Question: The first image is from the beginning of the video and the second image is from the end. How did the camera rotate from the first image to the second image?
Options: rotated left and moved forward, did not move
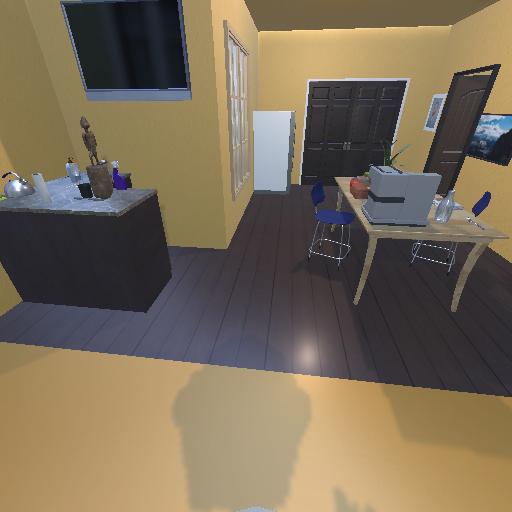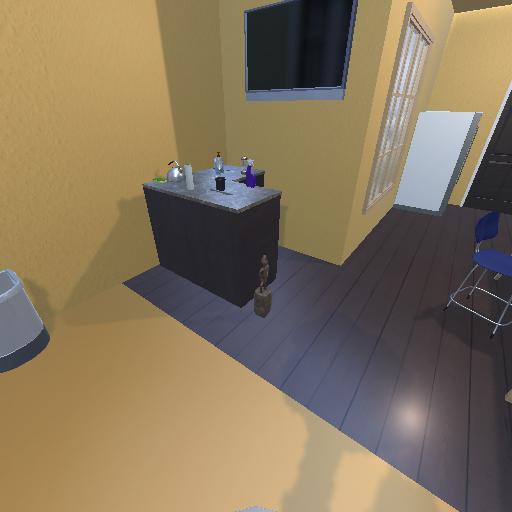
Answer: rotated left and moved forward